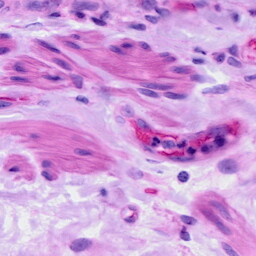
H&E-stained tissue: Ovarian